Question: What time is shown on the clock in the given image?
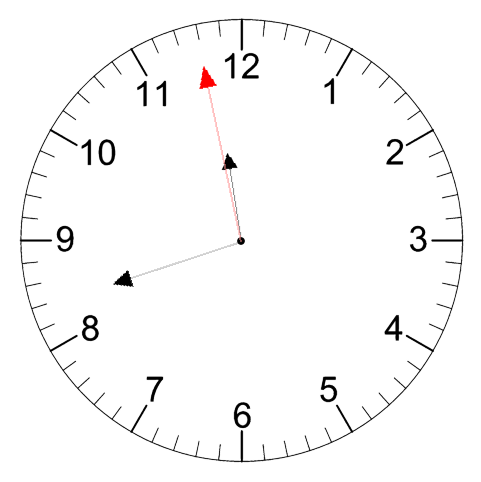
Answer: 11:41:58